Question: In production we have 3 shifts. Each Shift timing is described in table tbl_ShiftSched:
WT - work time, PT - break time.
ShiftTmID - schedule for 2 and for 3 shifts.
I am looking for easy way to get work time in minutes having start and end time.
For example, having input between #2015.05.29 06:10:00# and #2015.05.29 09:30:00# and tbl_WorkStations.WksID='GRD' (Workstation code with relation on ShiftTmID ='3P') should give output 190 min.
I have function in MS Access which gives me needed output. But when migrated to T-SQL it becomes very complicated because I do not find easy way how to use alias in T-SQL. Here is the code:
'''
USE [STRDAT]
GO
declare
@strWks varchar(3),
@dteIN datetime='2013.08.05 03:30',
@dteOUT datetime='2013.08.05 05:30',
@strShf varchar(12)=null,--'2013.08.04-3',
@strInd varchar(2) = 'WT',
@dteFTm datetime,
@dteShf date
--@PrdS datetime,
--@PrdE datetime
select top 1
@dteFTm =
case
when @strShf is not null
then (select shiftstart from tbl_ShiftSched where ShiftTmID=(select ShiftTiming from tbl_WorkStations where WksID=@strWks) and shift=right(@strshf,1) and sortind=1)
else @dteIN-dateadd(day,datediff(day,0,@dteIN),0) --CAST(@dteIN-cast(floor(@dteIN) as float) as datetime)
end,
@dteShf=
case
when @strShf is not null
then left(@strShf,10)
else convert(varchar,dateadd(day,datediff(day,0,@dteIN),0),102)
end
--select @dteftm,@dteShf
SELECT tbl_ShiftSched.Shift,
tbl_ShiftSched.SortInd,
[ShiftStart]+
case
when @dteFTm>[shiftstart]
then DateAdd(day,1,@dteShf)
else @dteShf
end AS PrdS,
[ShiftEnd]+
case
when @dteFTm>[shiftend]
then DateAdd(day,1,@dteShf)
else @dteShf
end AS PrdE,
case
when @dteIN>=[PrdS] AND [PrdE]>=@dteOUT
then DateDiff(minute,@dteIN,@dteOUT)
else case
when @dteIN<=[PrdS] AND [PrdE]<=@dteOUT
then DateDiff(minute,[PrdS],[PrdE])
else case
when [PrdS]<=@dteIN AND @dteIN<=[PrdE]
then DateDiff(minute,@dteIN,[Prde])
else case
when [PrdS]<=@dteOUT AND @dteOUT<=[PrdE]
then DateDiff(minute,[Prds],@dteOUT)
else 0
end
end
end
end AS Tm,
@dteIN AS S,
@dteOUT AS E,
tbl_ShiftSched.ShiftType,tbl_ShiftSched.ShiftStart,tbl_ShiftSched.ShiftEnd
FROM tbl_WorkStations
INNER JOIN tbl_ShiftSched ON tbl_WorkStations.ShiftTiming = tbl_ShiftSched.ShiftTmID
WHERE (((tbl_WorkStations.WksID)=@strWks))
'''
Off course it gives me an error Invalid column name 'PrdS' and 'PrdE' because I use alias.
Must be some more easy way to achieve it. Maybe I am on wrong direction?...
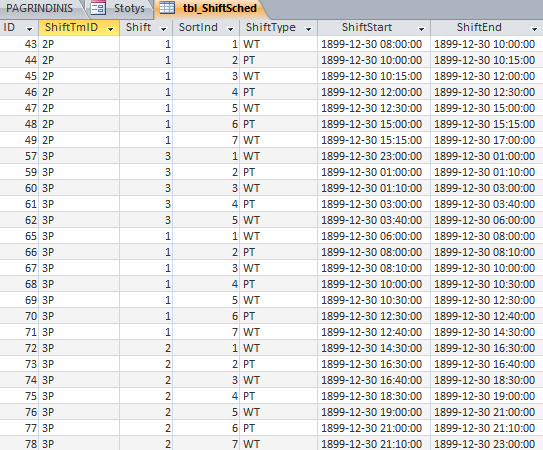
Answer: Whenever I have to calculate a field and use the results in a second field, I use a common table expression to make the first calculation. Given this query, it could look like this:
'''
with cte_preprocess as
(
SELECT tbl_ShiftSched.Shift,
tbl_ShiftSched.SortInd,
[ShiftStart]+
case
when @dteFTm>[shiftstart]
then DateAdd(day,1,@dteShf)
else @dteShf
end AS PrdS,
[ShiftEnd]+
case
when @dteFTm>[shiftend]
then DateAdd(day,1,@dteShf)
else @dteShf
end AS PrdE,
tbl_ShiftSched.ShiftType,tbl_ShiftSched.ShiftStart,tbl_ShiftSched.ShiftEnd
FROM tbl_WorkStations
INNER JOIN tbl_ShiftSched ON tbl_WorkStations.ShiftTiming = tbl_ShiftSched.ShiftTmID
WHERE (((tbl_WorkStations.WksID)=@strWks))
)
SELECT [Shift]
, SortInd
, PrdS
, PrdE
, case
when @dteIN>=[PrdS] AND [PrdE]>=@dteOUT
then DateDiff(minute,@dteIN,@dteOUT)
else case
when @dteIN<=[PrdS] AND [PrdE]<=@dteOUT
then DateDiff(minute,[PrdS],[PrdE])
else case
when [PrdS]<=@dteIN AND @dteIN<=[PrdE]
then DateDiff(minute,@dteIN,[Prde])
else case
when [PrdS]<=@dteOUT AND @dteOUT<=[PrdE]
then DateDiff(minute,[Prds],@dteOUT)
else 0
end
end
end
end AS Tm
, @dteIN
, @dteOUT
, ShiftEnd
FROM cte_preprocess
'''
More on CTE's <URL>